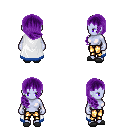
a pixel art fantasy rpg character, female body template, dark elf, purple skin, white trimmed cape, gold greaves, purple right-swept hairstyle, gray slippers, four views (front, back, left, right), 2x2 character sprite sheet, small pixel art, hard edges, no anti-aliasing